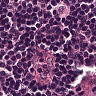
Metastatic tissue present: no